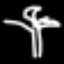
Label: palm tree